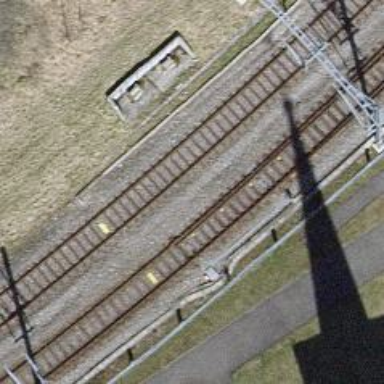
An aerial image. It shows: Railway switch.